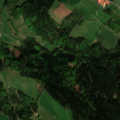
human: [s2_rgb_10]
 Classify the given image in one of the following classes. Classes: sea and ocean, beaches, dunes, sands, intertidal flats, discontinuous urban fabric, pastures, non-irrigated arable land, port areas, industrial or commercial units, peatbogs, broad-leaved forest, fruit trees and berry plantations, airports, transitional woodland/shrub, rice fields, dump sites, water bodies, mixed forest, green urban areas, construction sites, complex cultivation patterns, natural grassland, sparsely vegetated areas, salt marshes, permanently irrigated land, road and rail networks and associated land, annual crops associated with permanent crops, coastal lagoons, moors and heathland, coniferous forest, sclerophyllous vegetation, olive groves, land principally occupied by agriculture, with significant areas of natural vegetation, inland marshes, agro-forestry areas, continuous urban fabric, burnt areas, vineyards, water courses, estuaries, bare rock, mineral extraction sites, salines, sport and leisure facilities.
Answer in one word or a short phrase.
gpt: non-irrigated arable land, pastures, coniferous forest, mixed forest